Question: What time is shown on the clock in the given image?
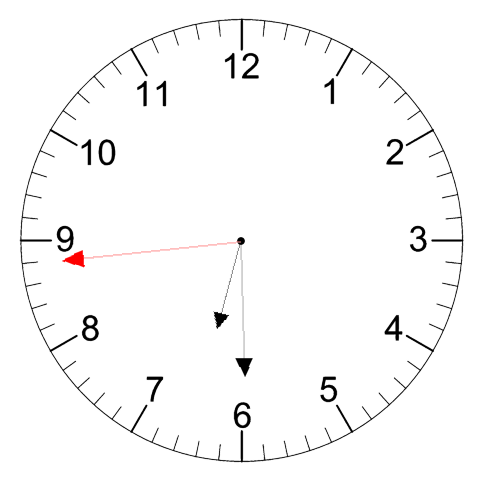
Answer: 06:29:44